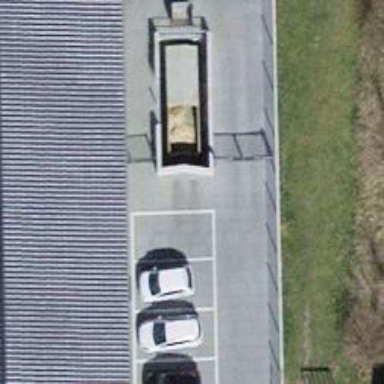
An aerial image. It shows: Metal fence as barrier.